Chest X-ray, AP view. Patient: 56 years old, sex F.
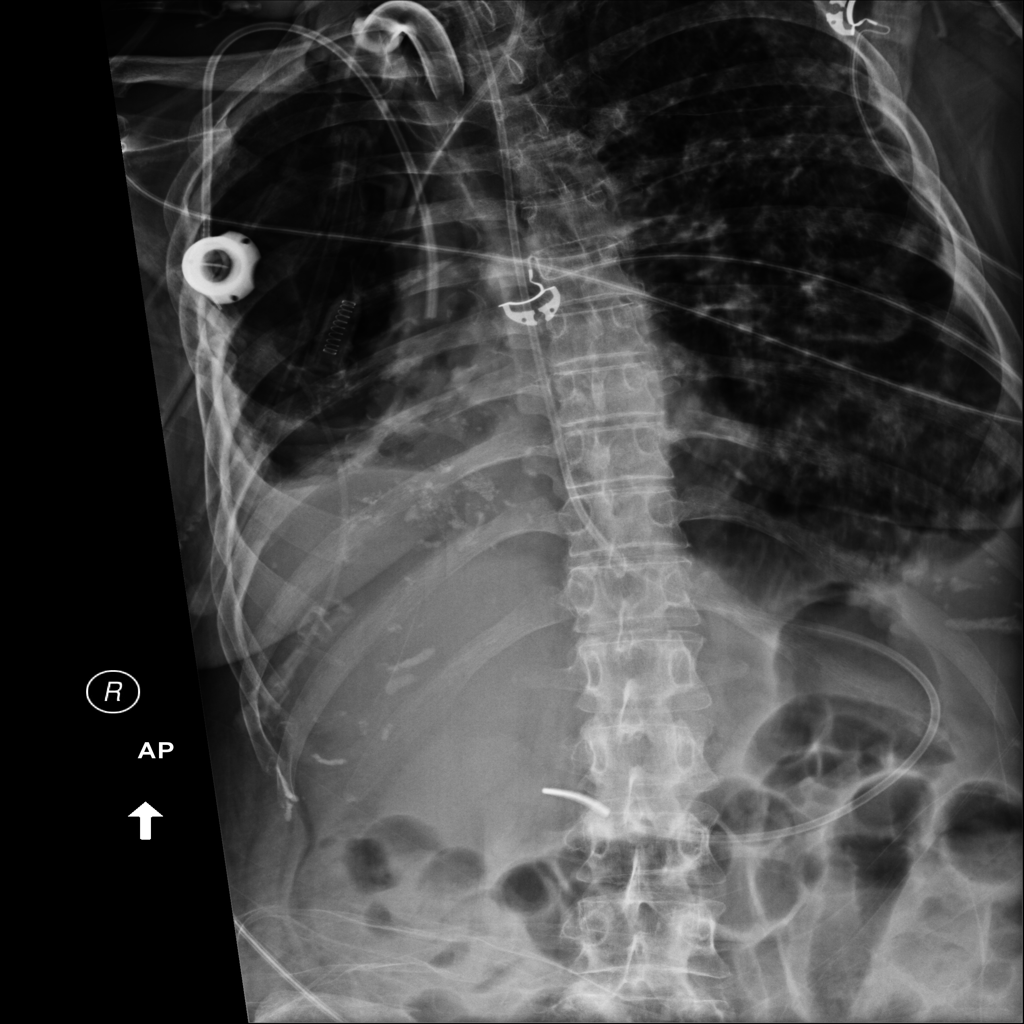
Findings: Nodule